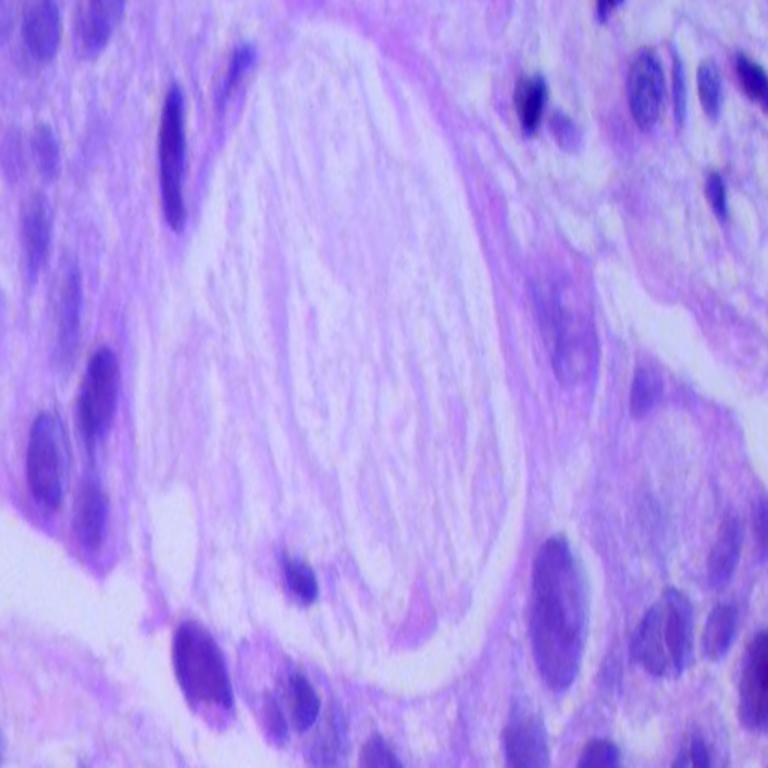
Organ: lung
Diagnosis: adenocarcinomas